Question: I am somewhat of a rookie with svg, but do understand enough to get myself into trouble. I am looking more for a high level solution to my problem rather than exact code. Basically I have the following design which needs to be an animated path:

I am a little unsure about how I should go about creating the path, orange and white circles along the path, orange connecting paths below each points, and then animating all simultaneously when the path is updated. I am using the Raphael JS library. I already know how to create paths, circles etc etc, but really feel I am lacking a high level understanding on how to connect them together via 1 animation.
Thanks!!
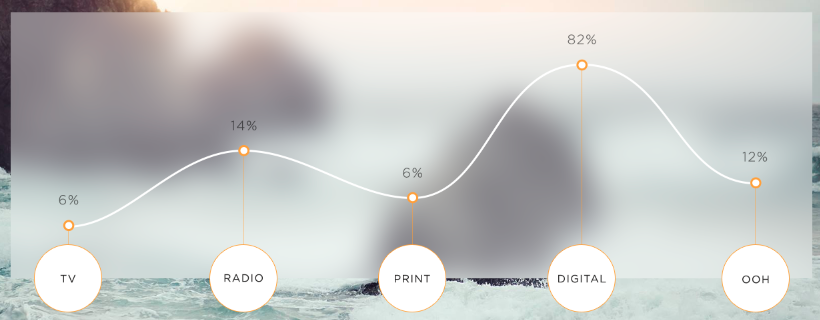
Answer: I think all you'd to to animate them is <URL> the elements' attributes to the new values
To animate paths, you'll have to work a bit harder and write a transformPath as <URL>
### Update:
To animate them together in sync, raphael.js offers a <URL> method that accepts these arguments:
> : - [object] element to sync with - [object] animation to sync with - [object] animation object, see Raphael.animation
Originally seen in <URL> which also includes a fiddle